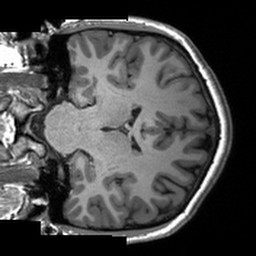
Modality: T1w
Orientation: coronal
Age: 25
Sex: male
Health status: healthy
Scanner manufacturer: siemens
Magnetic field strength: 3 T
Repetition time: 2 s
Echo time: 0.00203 s